Question: I have a div called target which is centred and displayed over a google map when you pan to a map marker, i have since added a menu to the left of the map which means that when the google map pans to a marker it is no longer the centre of the screen.
I need to move the div to the right but I can't seem to move it.
'''
#target {
position: fixed;
display: none;
width: 51px;
height: 51px;
top: 50%;
left: 50%;
margin: -40px 0 0 -26px;
background: url(../img/target.png) no-repeat center bottom;
z-index: 2;
}
'''

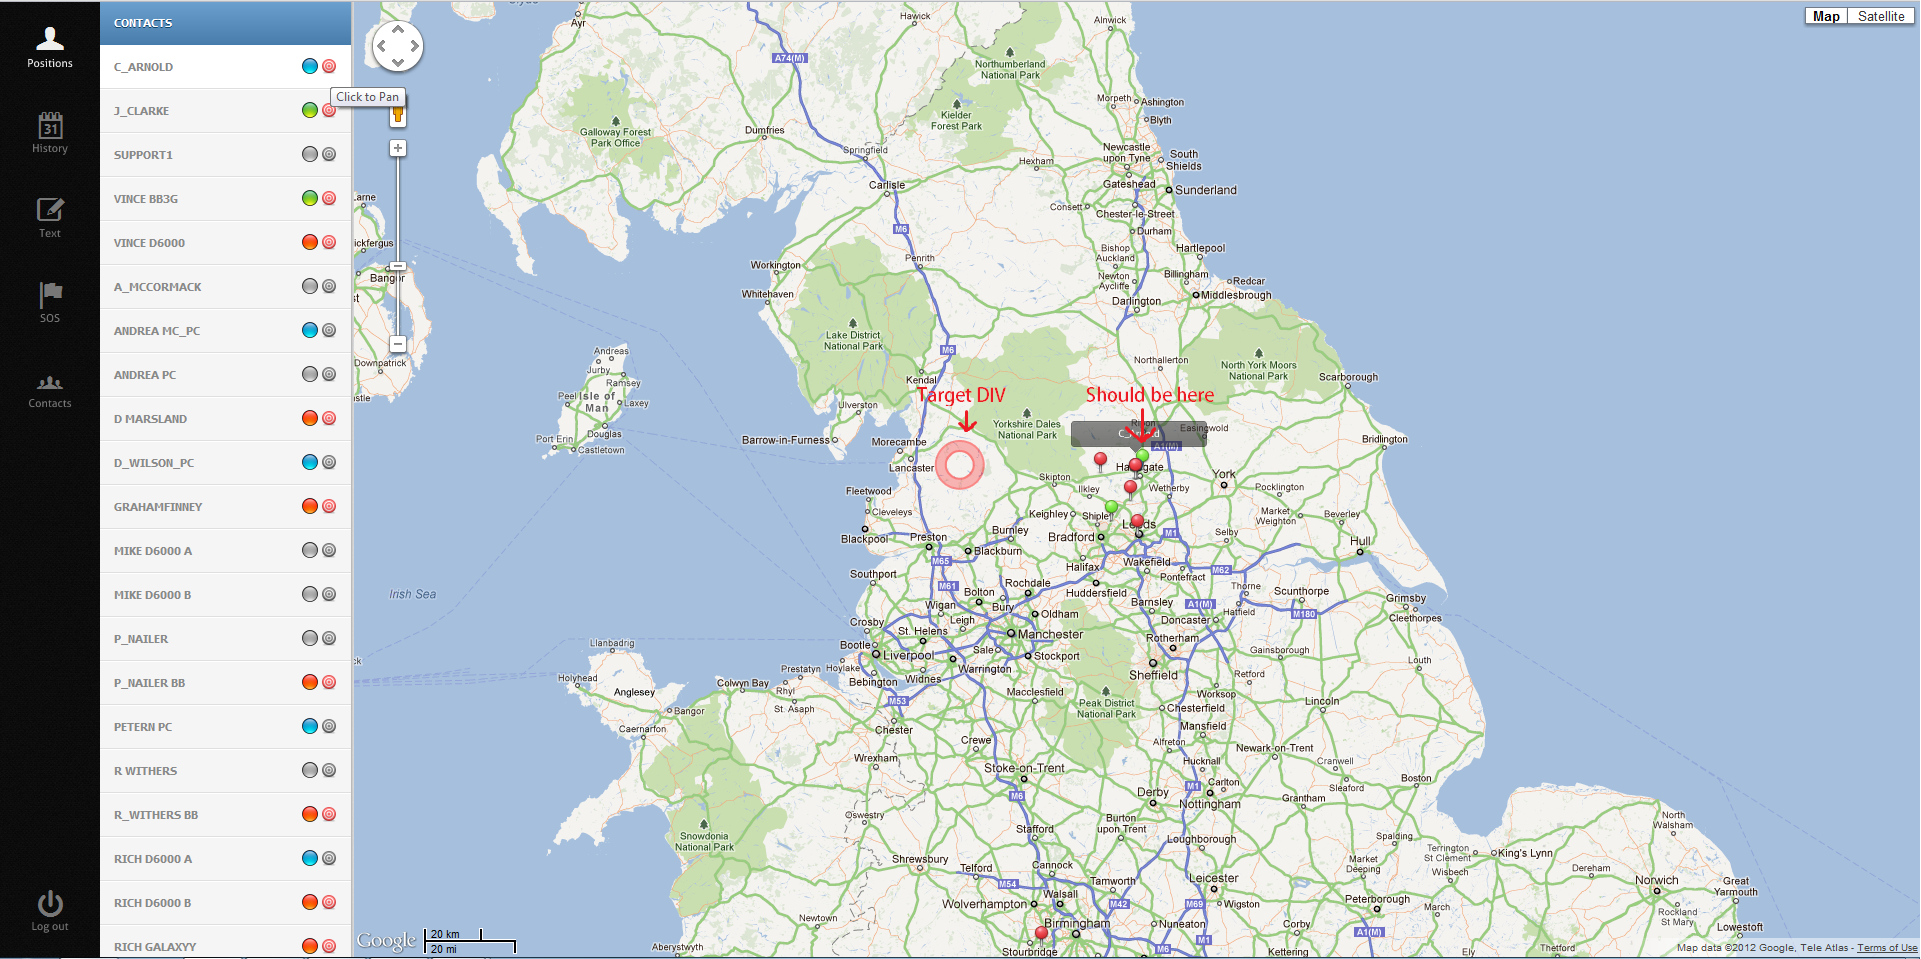
Answer: You should be able to rectify your problem by playing a bit with the margin. Change the 4th value by adding a positive value so that it is greater than -26px. Such as:'margin: -40px 0 0 20px;'.
The 4th value in 'margin' specifies the left margin value, which will shift your div to the right.
### Alternatively
You can wrap the map and target div in a separate div from the menu, but you must change the target 'position' value to or instead of :
'''
<body>
<div id="wrapper" style="position:relative;"> <!-- map and target wrapper div. make sure this is position: absolute OR relative so that positioning will reference this div. -->
<div id="map">...</div>
<div id="target"></div>
</div>
<div id="menu">
...
</div>
</body>
'''
With this alternate solution, the target and the map are aligned to the same div, almost as if they're in their own window.